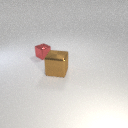
small red metal cube behind large brown metal cube